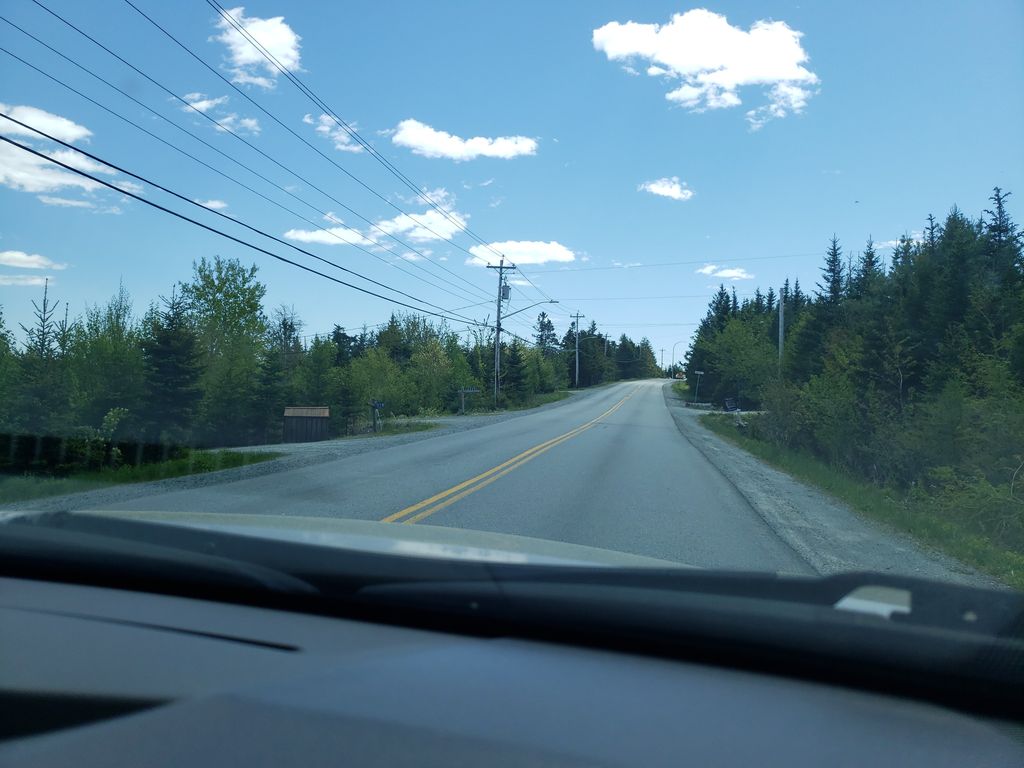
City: halifax